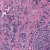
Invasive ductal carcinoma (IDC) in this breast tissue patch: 0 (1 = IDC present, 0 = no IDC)